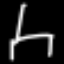
Label: chair